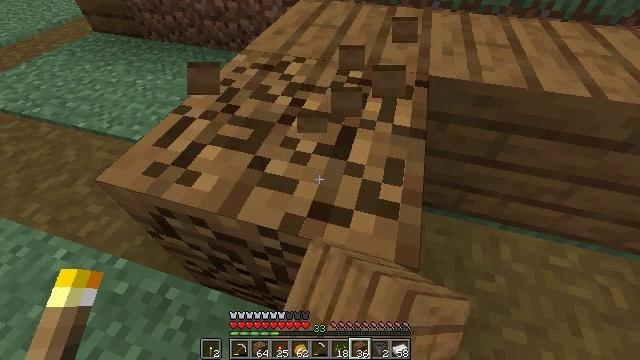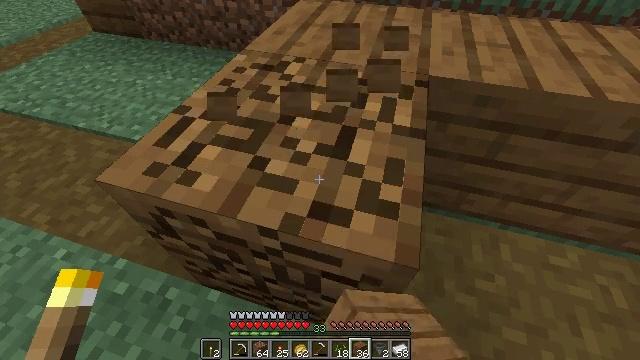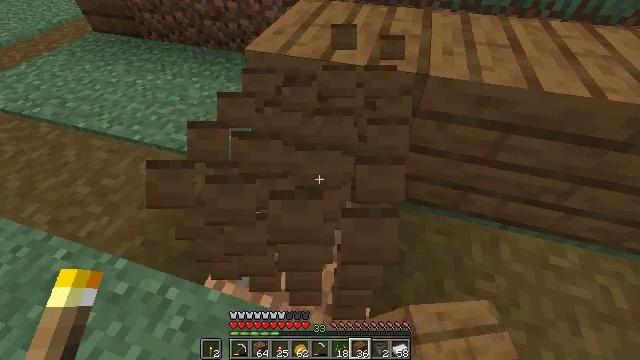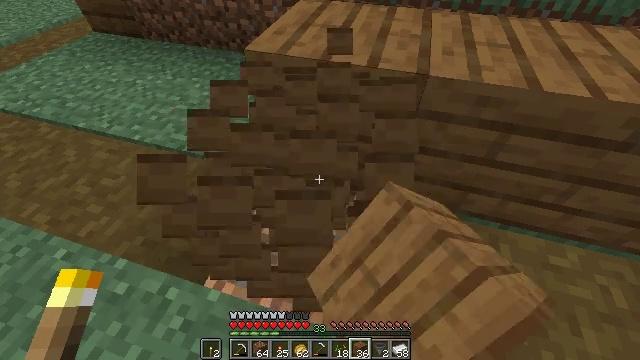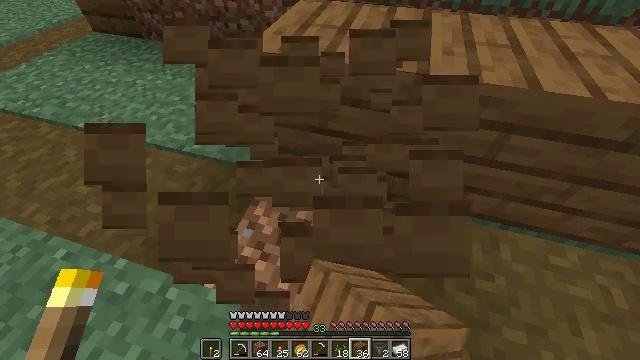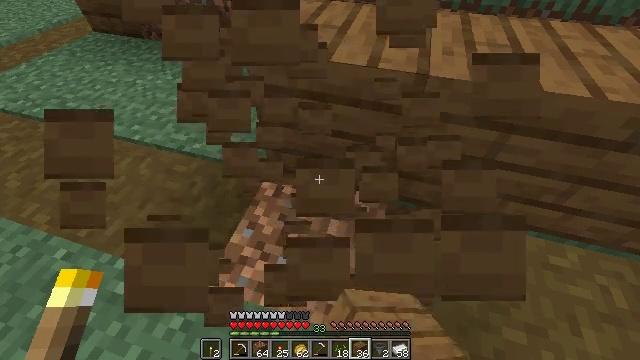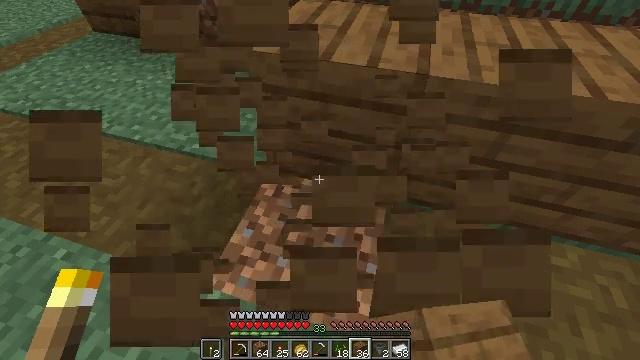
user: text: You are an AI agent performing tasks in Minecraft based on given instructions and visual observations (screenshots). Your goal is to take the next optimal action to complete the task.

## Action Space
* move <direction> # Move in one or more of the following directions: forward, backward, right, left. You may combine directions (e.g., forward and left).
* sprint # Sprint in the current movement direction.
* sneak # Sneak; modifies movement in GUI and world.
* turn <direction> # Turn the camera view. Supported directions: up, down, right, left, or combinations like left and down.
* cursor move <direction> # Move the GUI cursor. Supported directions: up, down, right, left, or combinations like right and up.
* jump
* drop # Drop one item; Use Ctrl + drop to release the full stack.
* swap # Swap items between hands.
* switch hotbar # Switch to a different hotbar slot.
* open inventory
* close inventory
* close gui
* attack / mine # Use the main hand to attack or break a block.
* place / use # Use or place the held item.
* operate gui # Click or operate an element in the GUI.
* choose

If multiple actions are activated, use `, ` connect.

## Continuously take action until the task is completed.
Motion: motion action
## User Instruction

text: Harvest spruce planks for building.
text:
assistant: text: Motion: attack / mine
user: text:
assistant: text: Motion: attack / mine
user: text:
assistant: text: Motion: attack / mine
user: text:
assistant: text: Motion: attack / mine
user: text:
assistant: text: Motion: attack / mine
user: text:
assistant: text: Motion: attack / mine
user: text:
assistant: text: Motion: attack / mine